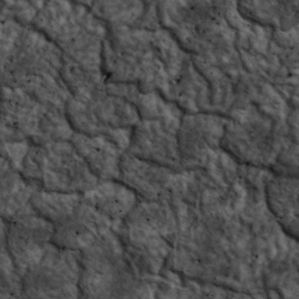
Label: non_frost